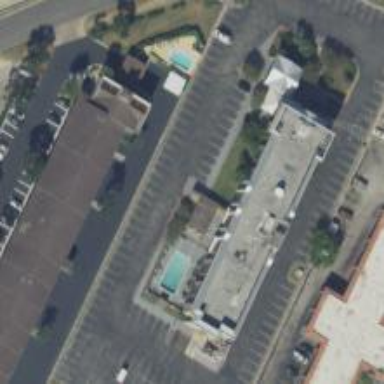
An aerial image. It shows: Hotel building.